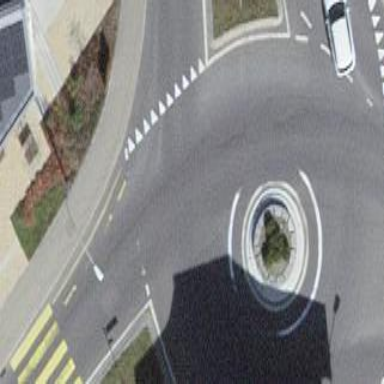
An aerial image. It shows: Roundabout on primary highway.